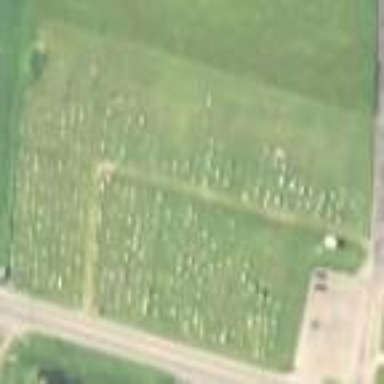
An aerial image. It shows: Cemetery.